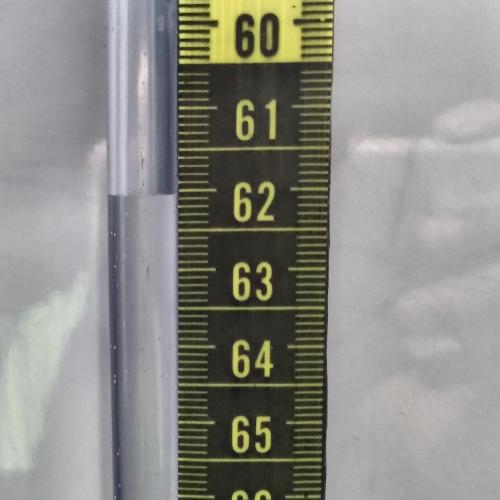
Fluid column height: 62.0 cm